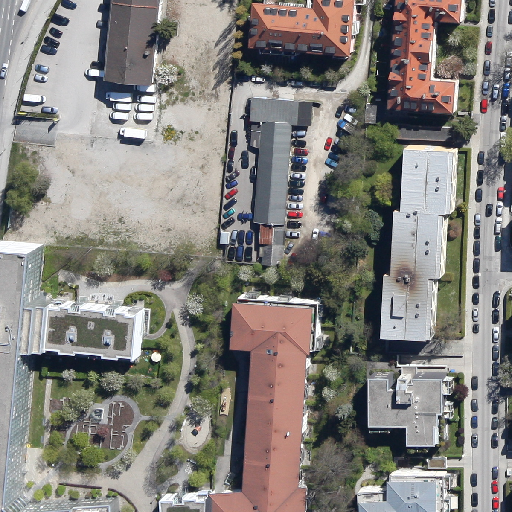
Referring expression: impervious surface